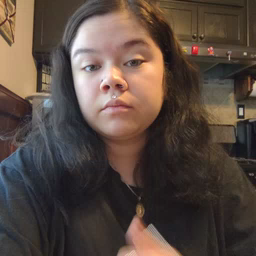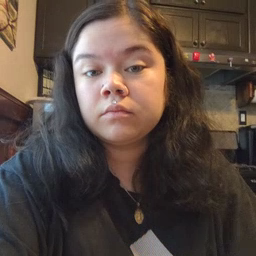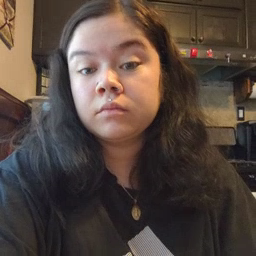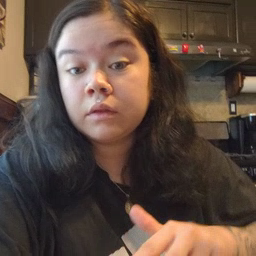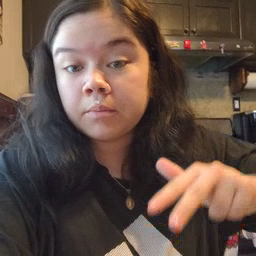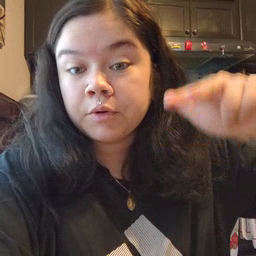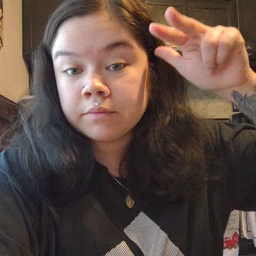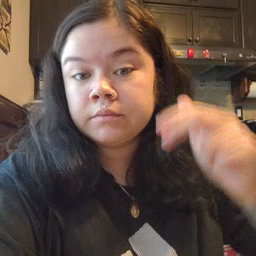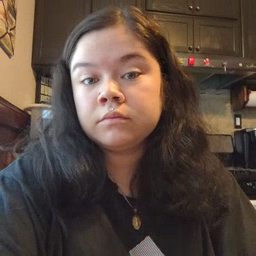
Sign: helicopter